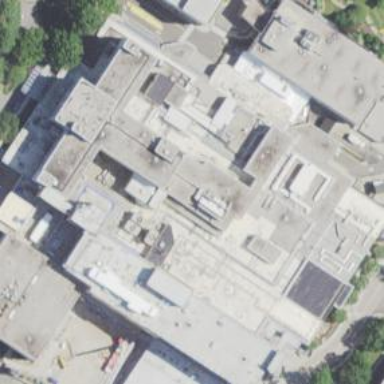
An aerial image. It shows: Hospital building.